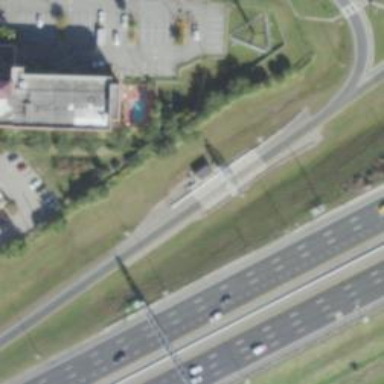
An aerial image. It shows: Diamond junction on motorway link.